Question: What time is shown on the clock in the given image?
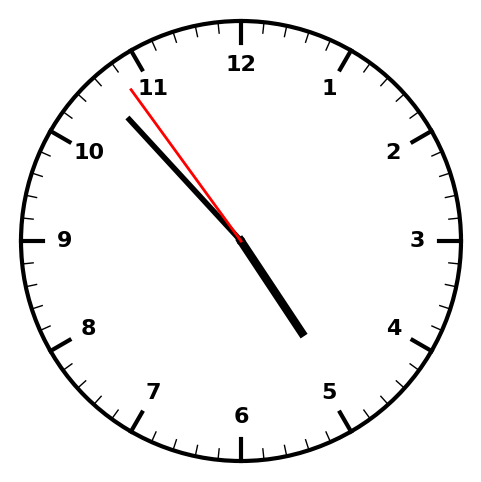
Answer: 04:52:54